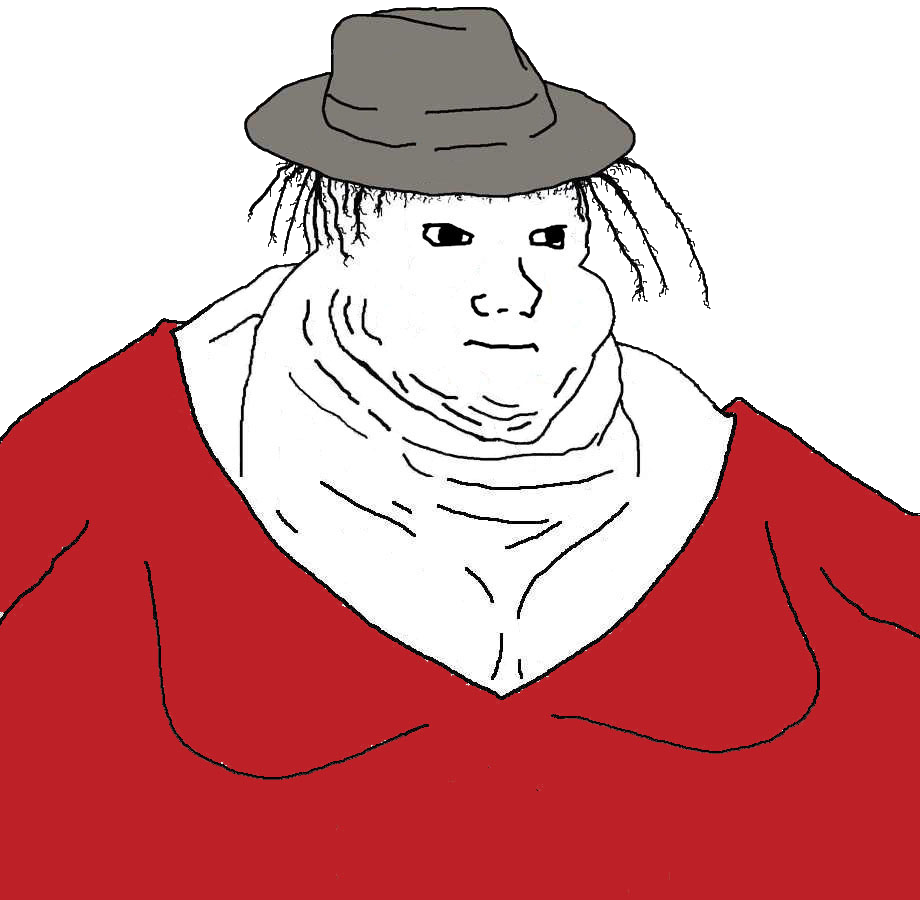
Label: 5_Blobjak